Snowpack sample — Buffalo Mountain, Silverthorne, Colorado, USA (2/22/26, 2:02 PM MST)
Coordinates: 39.622, -106.113
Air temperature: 33 °F
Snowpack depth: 63 cm
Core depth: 20 cm
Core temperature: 24.8 °F
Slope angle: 11°, slope face: 116°
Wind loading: low
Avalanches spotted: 0
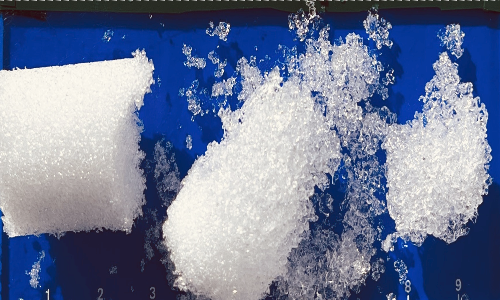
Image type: core
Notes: In a firebreak similar to site 1, minimal wind loading with no spotted avalanches (not many faces in view though)